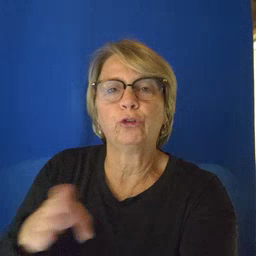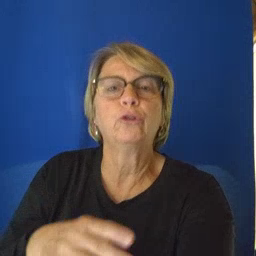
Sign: dryer